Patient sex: M
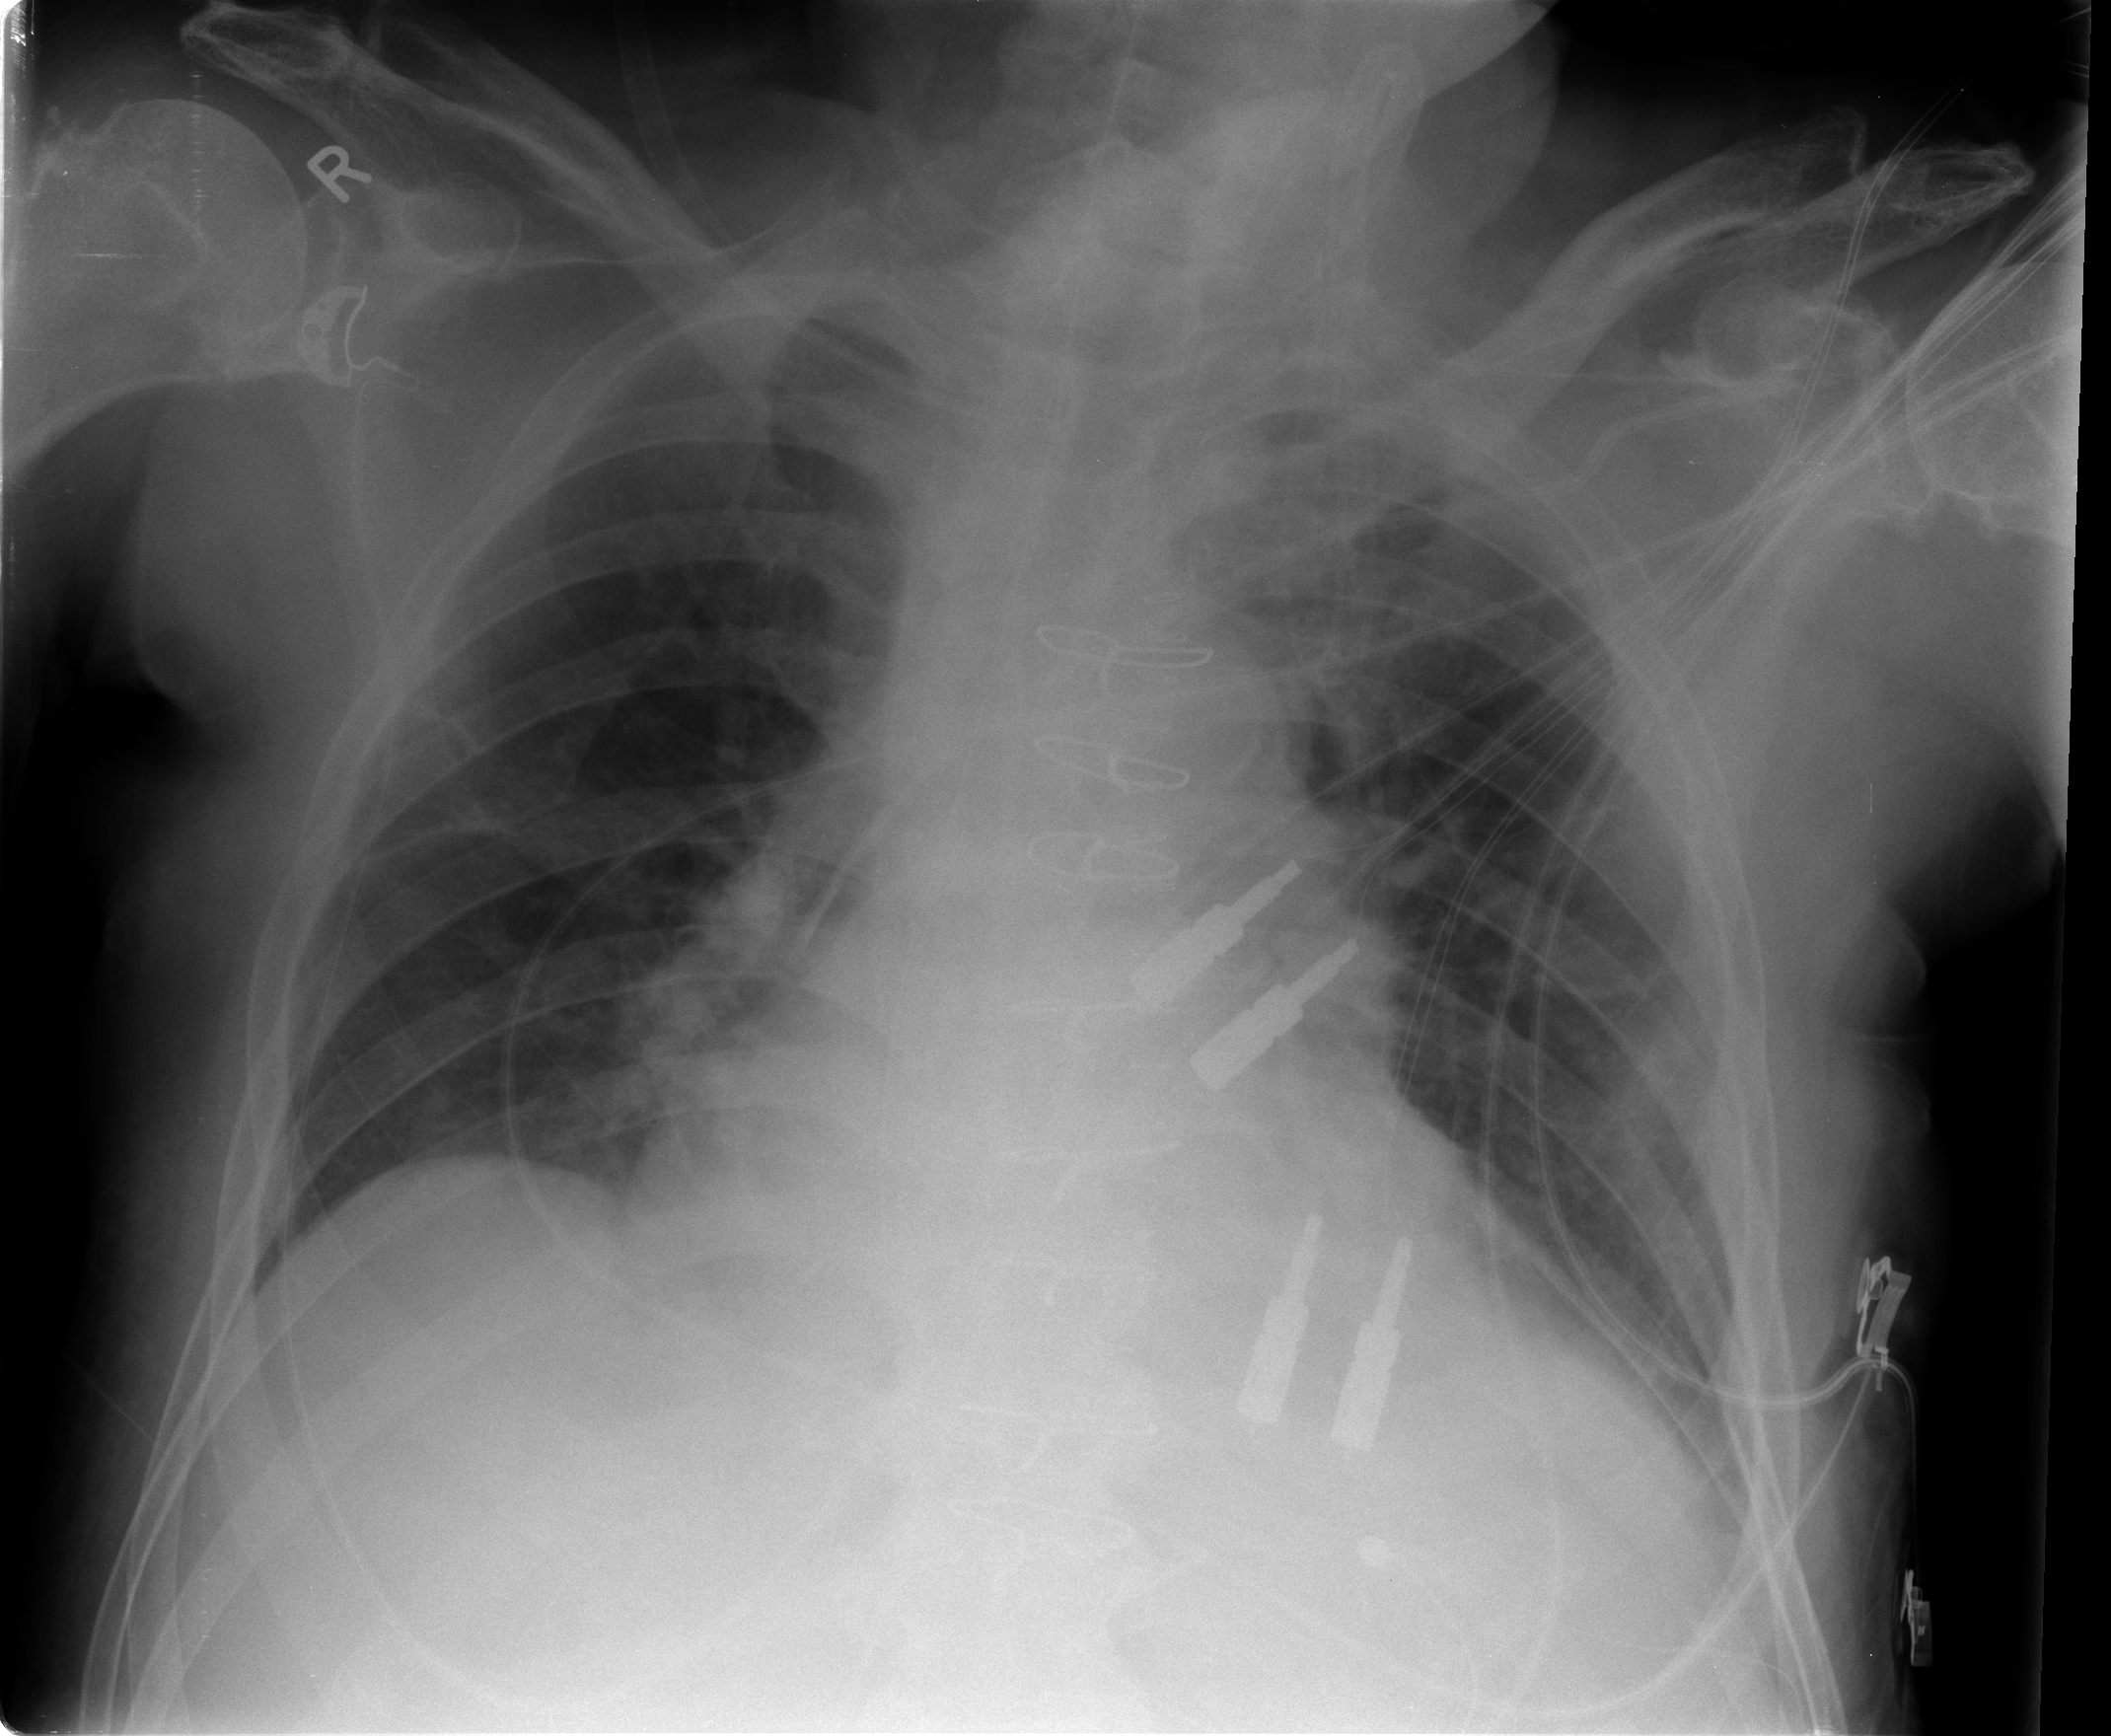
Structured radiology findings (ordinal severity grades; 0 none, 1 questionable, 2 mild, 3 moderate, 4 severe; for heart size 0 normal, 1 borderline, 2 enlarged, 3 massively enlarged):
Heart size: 2
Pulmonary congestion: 1
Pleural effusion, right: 0
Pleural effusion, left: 0
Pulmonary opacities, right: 0
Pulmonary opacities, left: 0
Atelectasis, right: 1
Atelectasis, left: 0